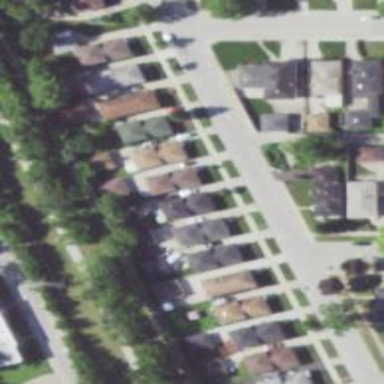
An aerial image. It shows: Alley classified as service road.